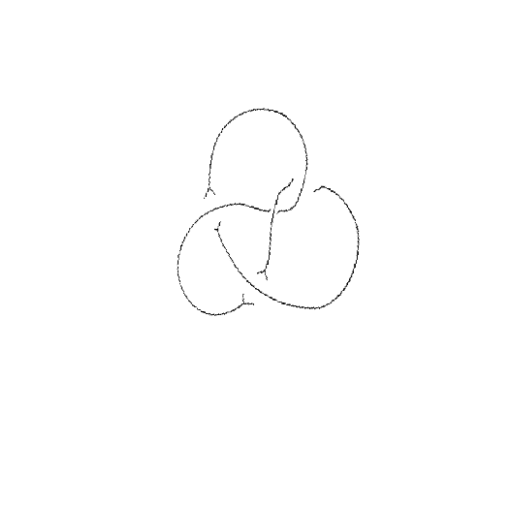
Crossing number: 4